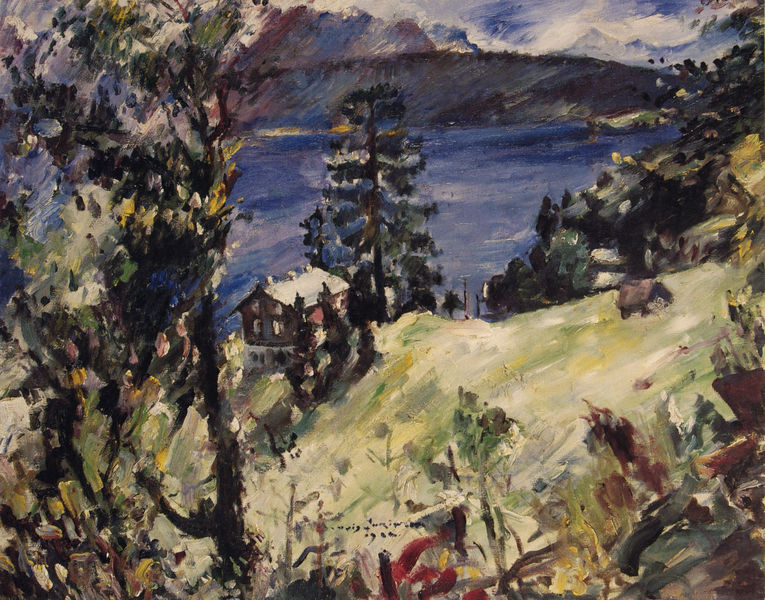
Titel: Walchenseelandschaft
Künstler: Lovis Corinth
Standort: Darmstadt
Institution: Hessisches Landesmuseum
Schlagwörter: baum, berg, blau, dunkel, gemälde, gewitter, himmel, meer, schatten, wasser, weiß, wolken, aquarell, bäume, gelb, grün, landschaft, see, ufer, äste, blumen, braun, bunt, fenster, frankreich, hell, hintergrund, licht, orange, schwarz, vordergrund, ausblick, dach, gebäude, gras, haus, rot, schnee, tier, wiese, wolke, zaun, expressionismus, malerei, blass, signatur, öl, ast, gräser, horizont, hügel, natur, stamm, strauch, weide, zweige, büsche, gewässer, hütte, pastos, sträucher, pflanzen, wald, kamine, abhang, berge, gebirge, hang, dorf, lila, violett, alm, steil, böschung, tannen, unwetter, wild, duktus, impressionistisch, frühling, menschenleer, unten, corinth, lovis, lovis corinth, alpen, zweig, schweiz, text, tanne, österreich, kiefer, expressiv, gestaffelt, laubbäume, kochel, wassser, wiede, walchensee, nne, 1990